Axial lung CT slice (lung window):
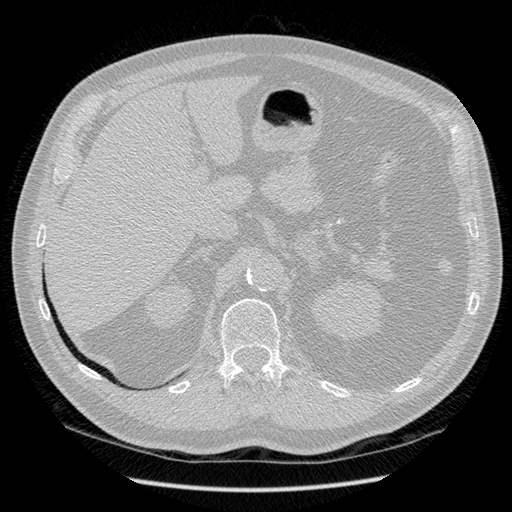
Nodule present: no